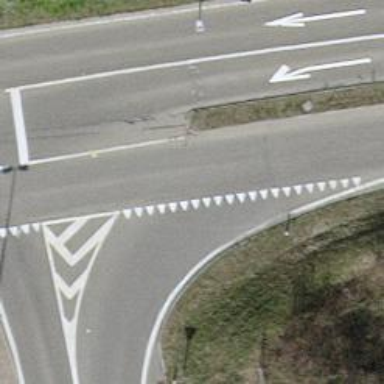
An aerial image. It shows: Trunk link highway.